Field crop: maize
Growth stage: 2
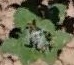
Species: chenopodium